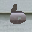
Label: 6